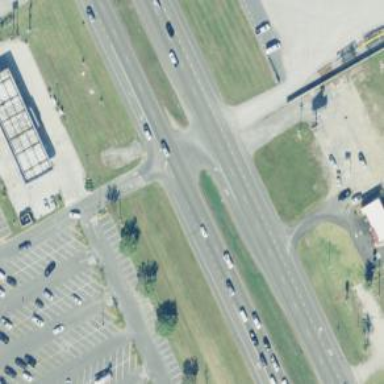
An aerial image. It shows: Trunk link highway with asphalt surface.